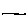
Label: line